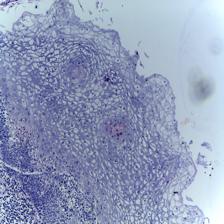
Diagnosis: OSCC